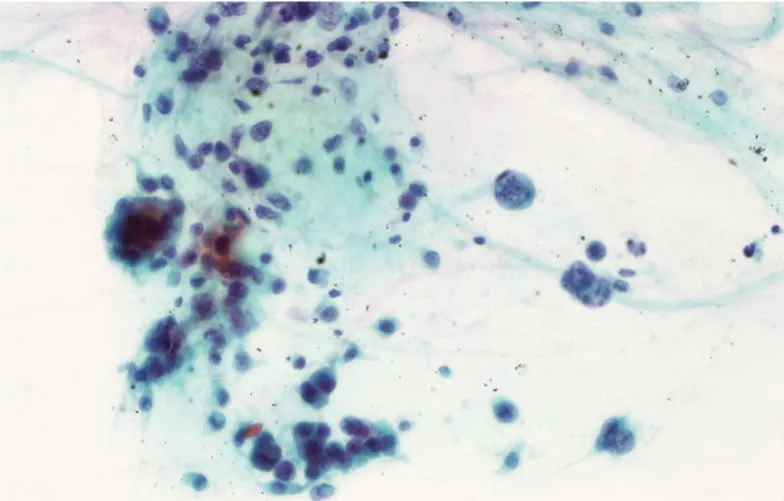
A; Cytological analyses of a vitreous sample, stained with Papanicolaou, revealed scattered, undifferentiated, malignant cells that were consistent with the previous diagnosis of esophageal cancer.
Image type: pathology (papanicolaou)